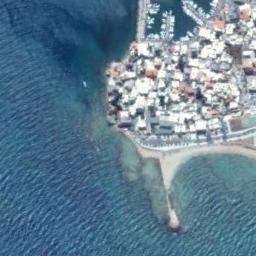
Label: beach